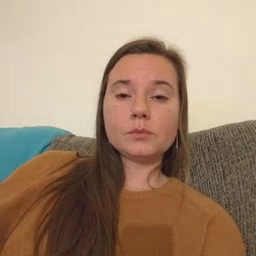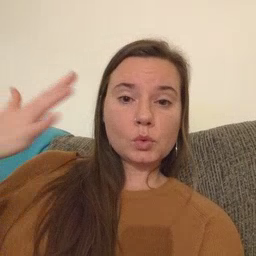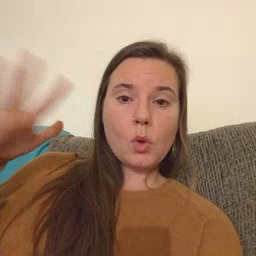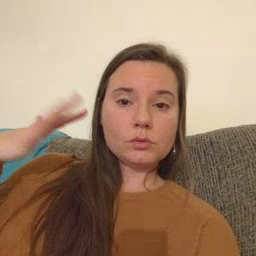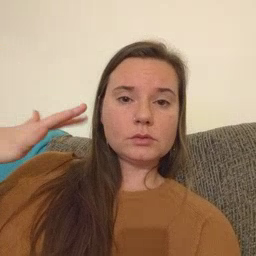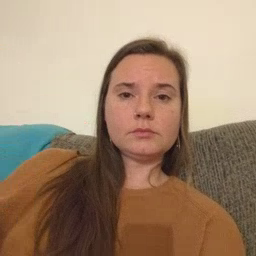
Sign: noisy